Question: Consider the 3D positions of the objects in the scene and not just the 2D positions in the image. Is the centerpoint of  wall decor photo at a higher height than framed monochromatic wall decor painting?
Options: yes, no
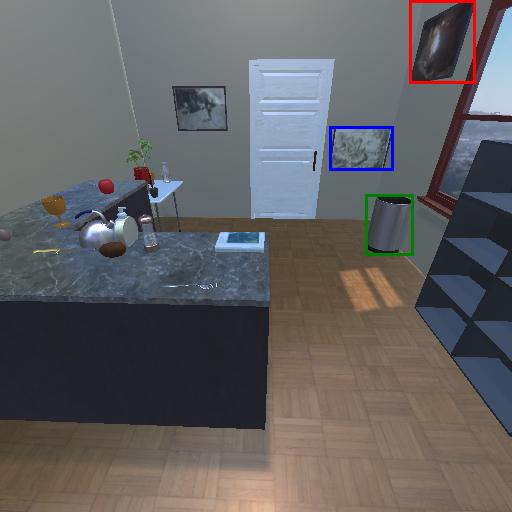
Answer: yes